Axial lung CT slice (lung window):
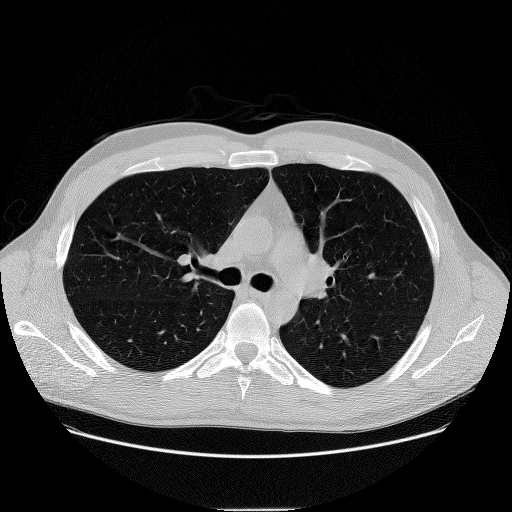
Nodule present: no